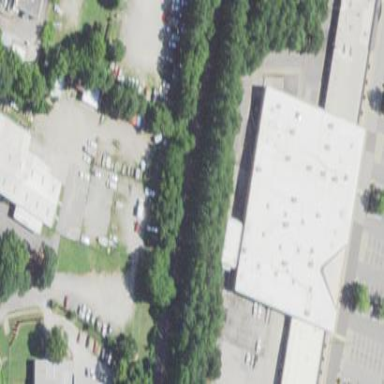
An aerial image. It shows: Commercial building.